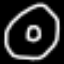
Label: donut